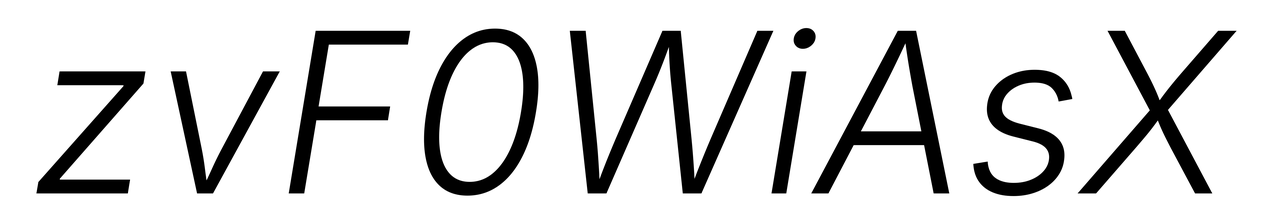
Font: Inter-Italic_Light_Italic